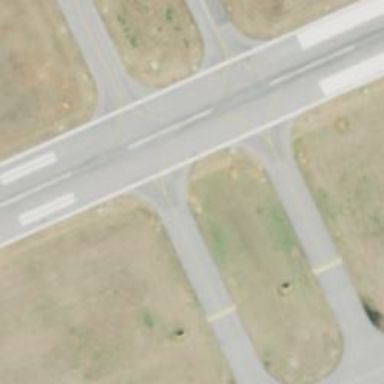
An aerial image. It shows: Image of taxiway at airport.